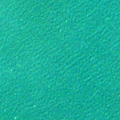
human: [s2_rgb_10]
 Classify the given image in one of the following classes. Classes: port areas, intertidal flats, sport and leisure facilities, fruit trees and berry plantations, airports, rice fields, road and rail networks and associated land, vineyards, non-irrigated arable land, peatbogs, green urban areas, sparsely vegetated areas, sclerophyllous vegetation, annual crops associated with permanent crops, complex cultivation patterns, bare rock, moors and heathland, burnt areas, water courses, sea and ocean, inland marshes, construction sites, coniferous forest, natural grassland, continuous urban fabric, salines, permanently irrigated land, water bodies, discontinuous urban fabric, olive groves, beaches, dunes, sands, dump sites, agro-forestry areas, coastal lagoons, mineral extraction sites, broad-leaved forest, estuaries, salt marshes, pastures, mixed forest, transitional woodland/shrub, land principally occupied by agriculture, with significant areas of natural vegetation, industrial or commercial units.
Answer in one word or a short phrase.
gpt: sea and ocean